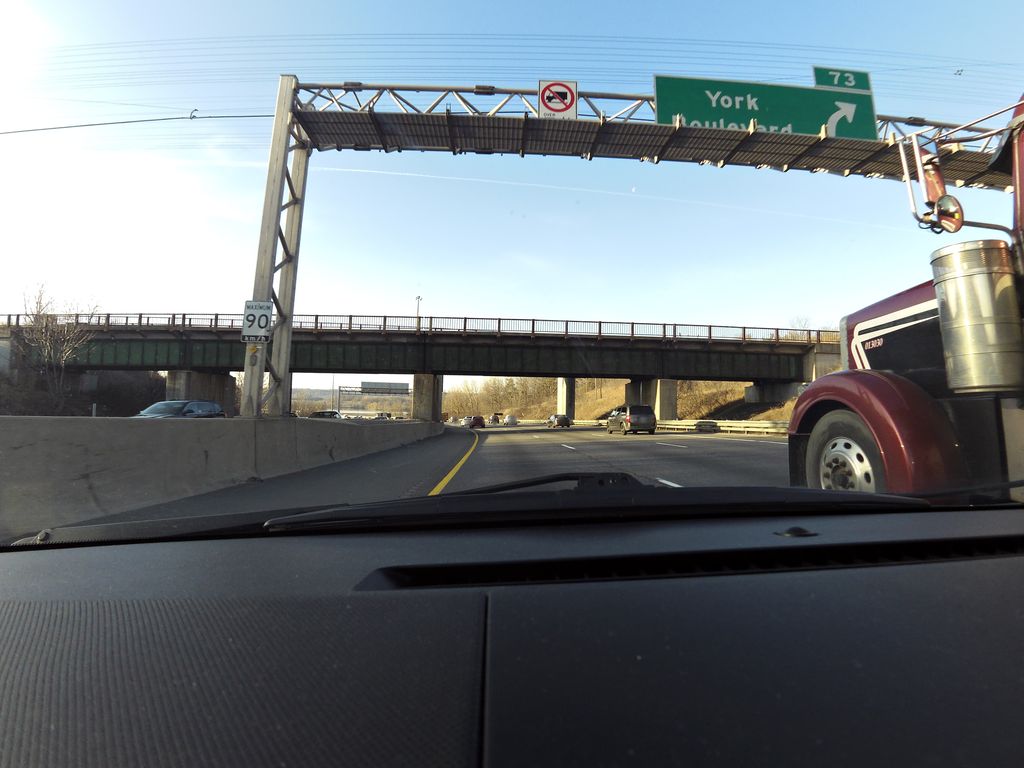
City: hamilton